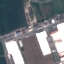
Land use / land cover class: Industrial